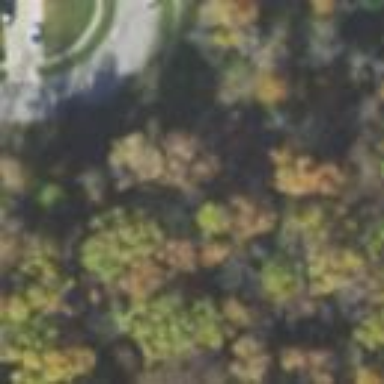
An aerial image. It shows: Park.